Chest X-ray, AP view. Patient: 62 years old, sex F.
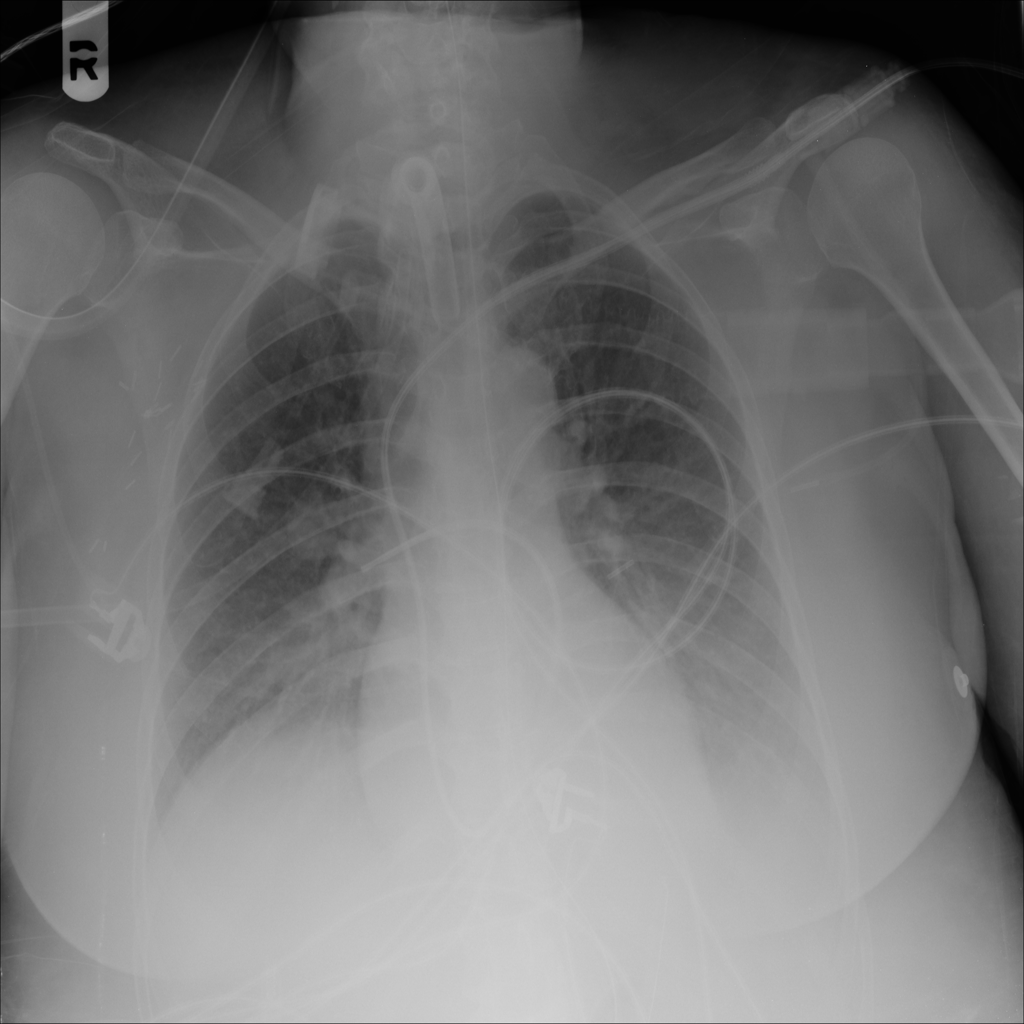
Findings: Infiltration